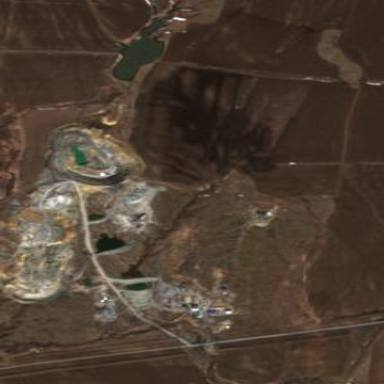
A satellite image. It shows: Industrial area used for mining operations.